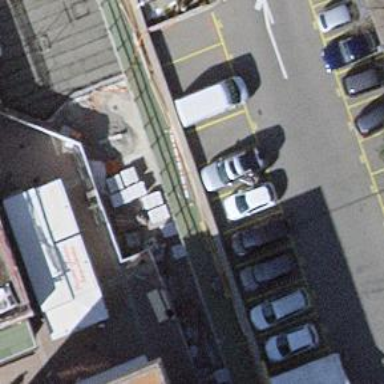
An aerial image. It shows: Shop selling clothes.